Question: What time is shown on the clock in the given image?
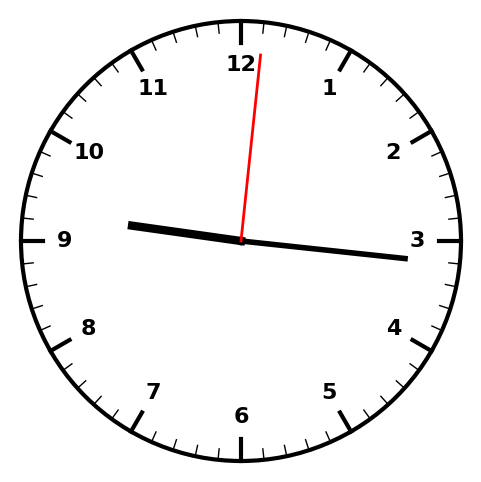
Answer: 09:16:01